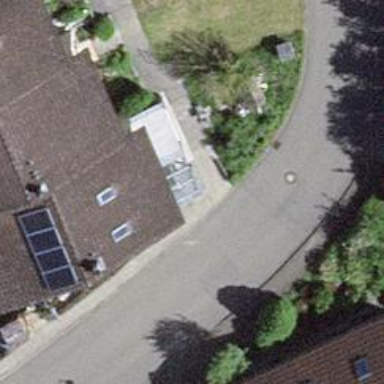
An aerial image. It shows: Set of steps on the road.